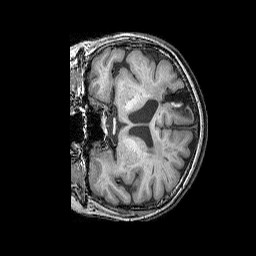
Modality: T1w
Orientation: coronal
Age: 67
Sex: female
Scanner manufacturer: siemens
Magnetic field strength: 3 T
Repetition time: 2.25 s
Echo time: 0.00415 s